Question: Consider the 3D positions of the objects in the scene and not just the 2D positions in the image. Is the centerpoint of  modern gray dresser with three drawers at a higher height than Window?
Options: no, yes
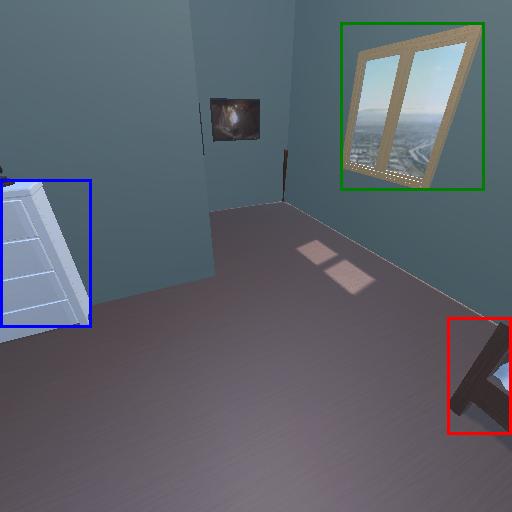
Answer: no